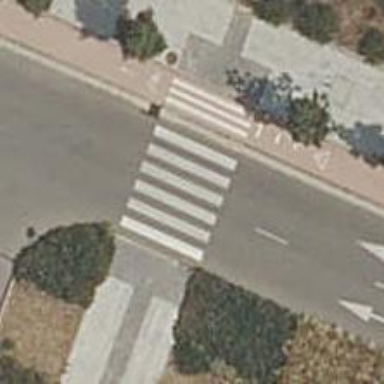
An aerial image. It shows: Footway along the road.